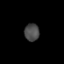
Tissue: prostate
Cell type: T cells
Senescence score: 0.6851
Nuclear area (px): 254
Mean DAPI intensity: 74.083